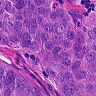
Metastatic tissue present: yes